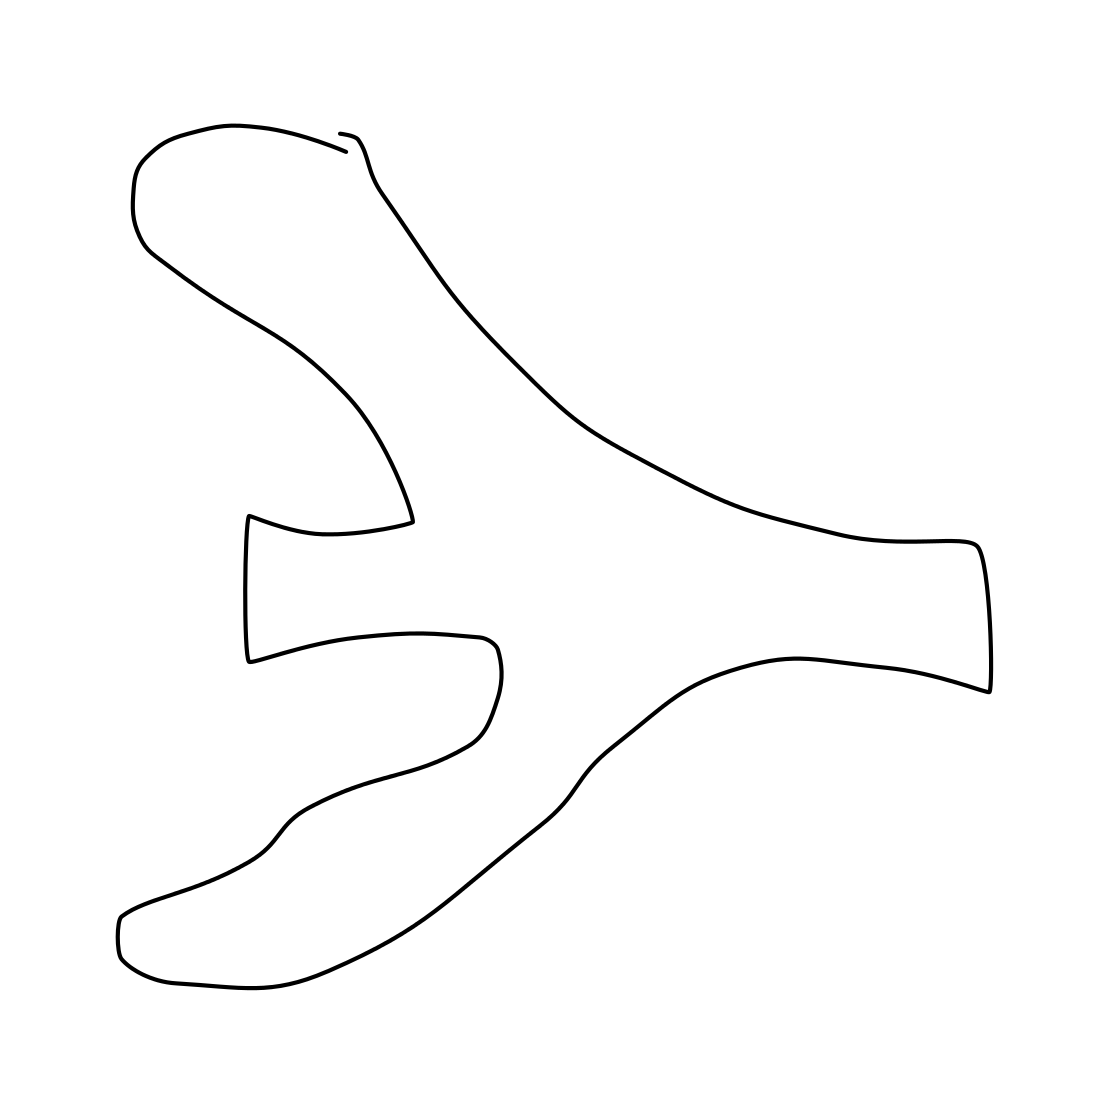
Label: boomerang